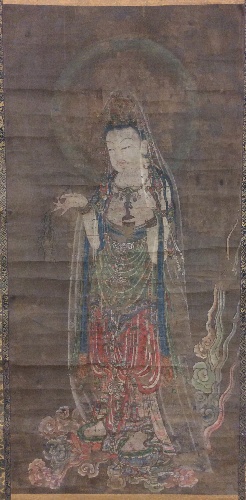
Title: 楊柳観音菩薩像 (Yōryū Kannon Bosatsu zō)|The Bodhisattva Willow Kannon (Avalokiteshvara)
Artist: Wu Daozi
Artist bio: Chinese, 689–after 755
Date: late 19th century
Object type: Hanging scroll
Classification: Paintings
Medium: Hanging scroll; ink and color on silk
Culture: Japan
Period: Meiji period (1868–1912)
Dimensions: 48 1/2 x 23 1/8 in. (123.2 x 58.7 cm)
Department: Asian Art
Credit line: H. O. Havemeyer Collection, Bequest of Mrs. H. O. Havemeyer, 1929
Accession year: 1929
Repository: Metropolitan Museum of Art, New York, NY
Tags: Buddhism|Bodhisattvas